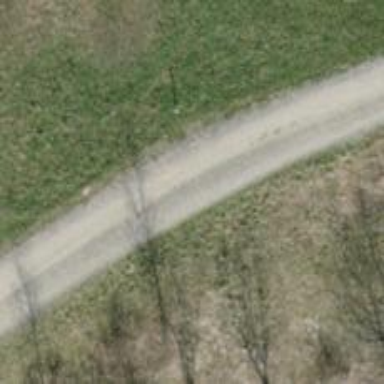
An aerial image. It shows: Compacted agricultural track with grade2 tracktype suitable for agricultural vehicles.